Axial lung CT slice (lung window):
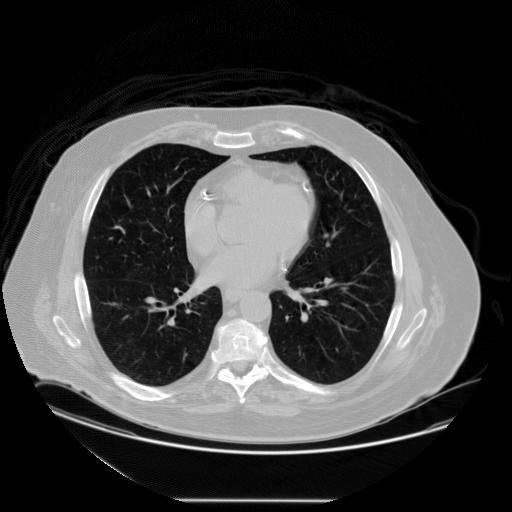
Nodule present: no